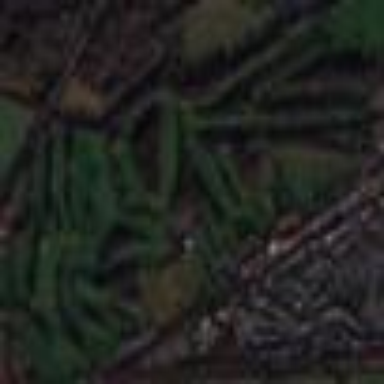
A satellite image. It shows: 18-hole golf course.